Milling tool wear sample.
Tool blade image: 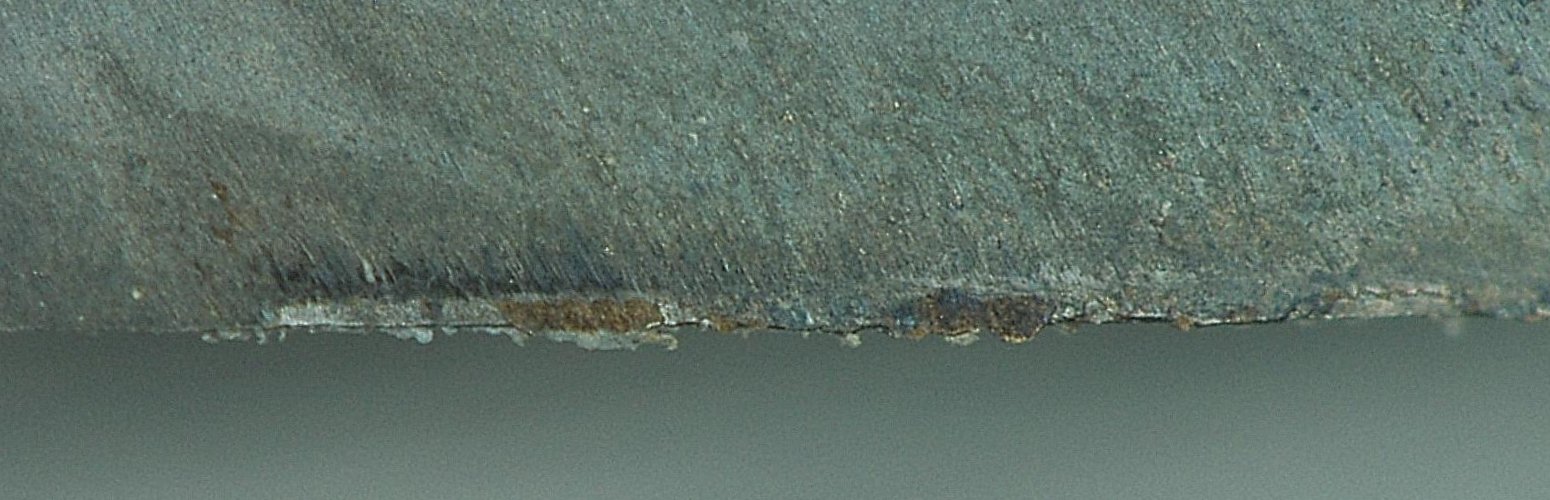
Chip image: 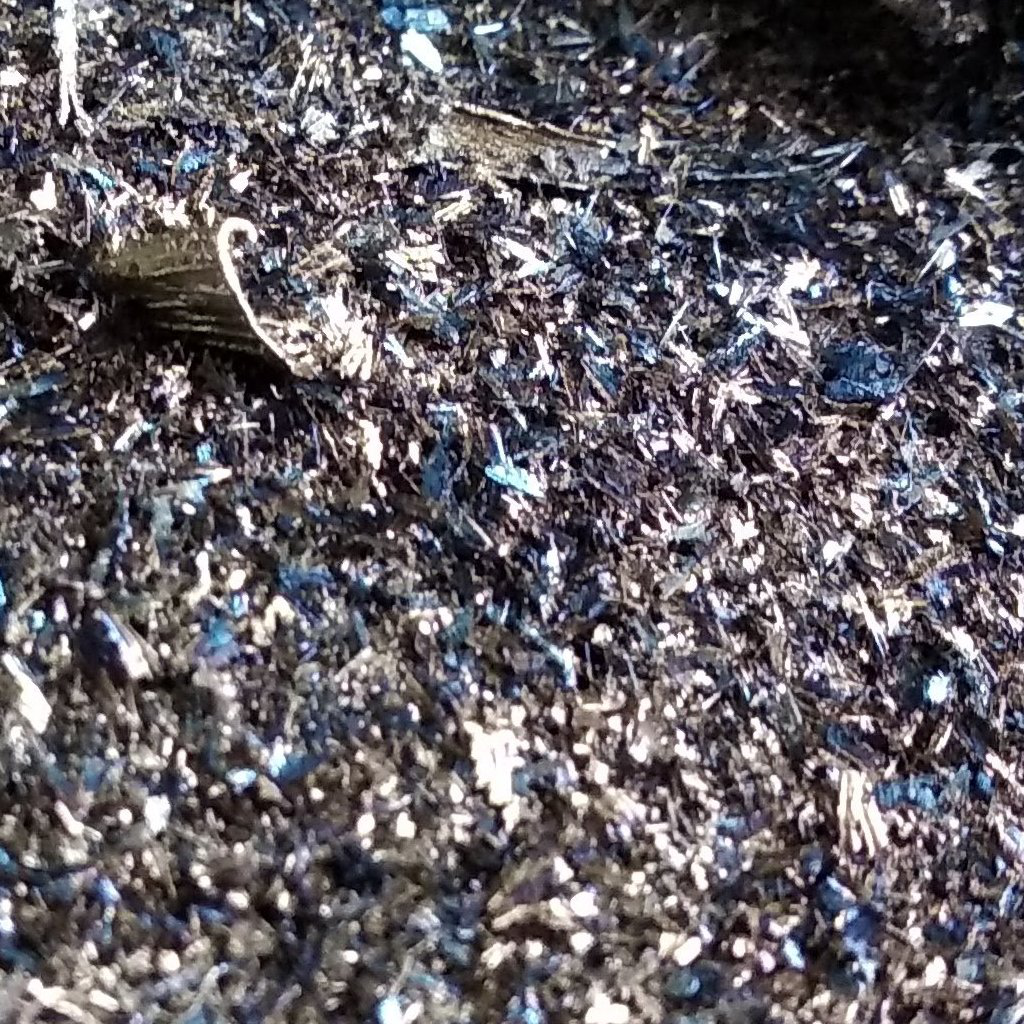
Workpiece image: 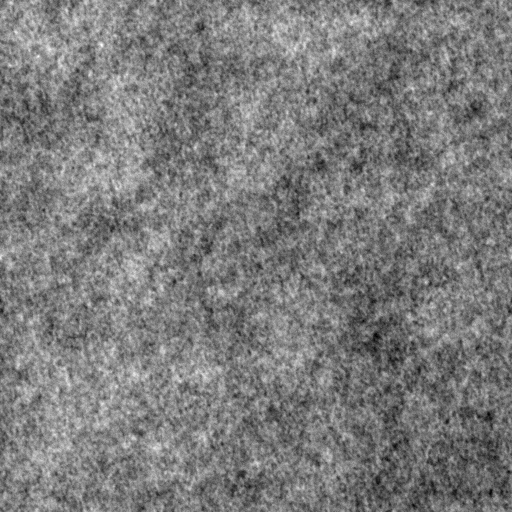
Tool wear state: dulled
Gaps: 5.95
Flank wear: 119.92
Overhang: 39.74
Force-signal Mel-spectrograms (X, Y, Z axes): 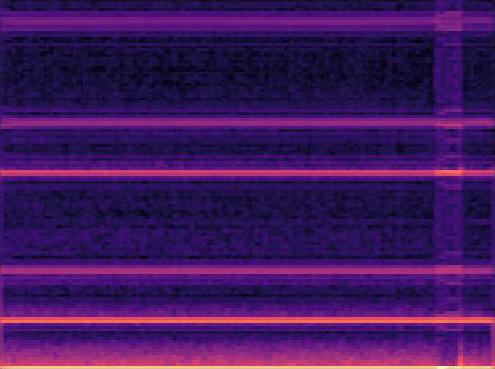 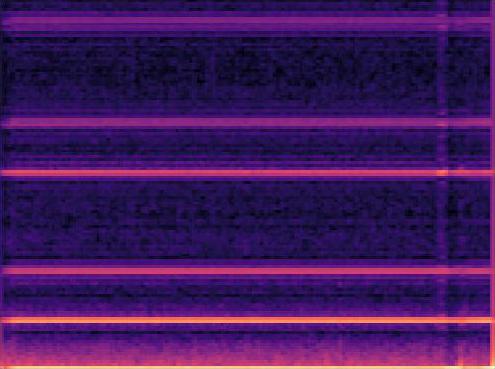 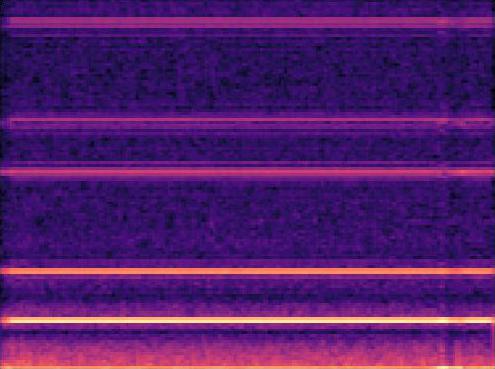
Force-signal scalograms (X, Y, Z axes): 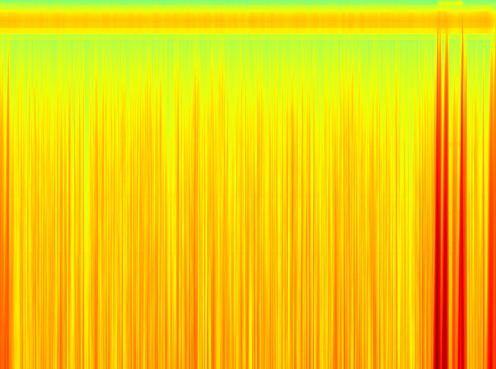 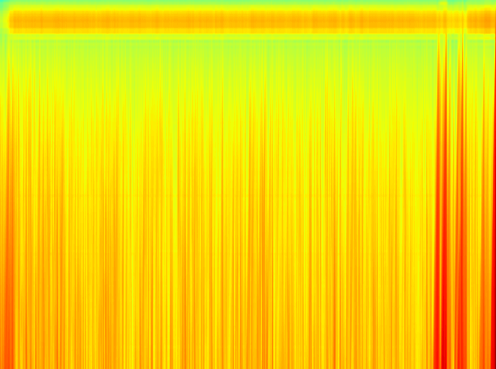 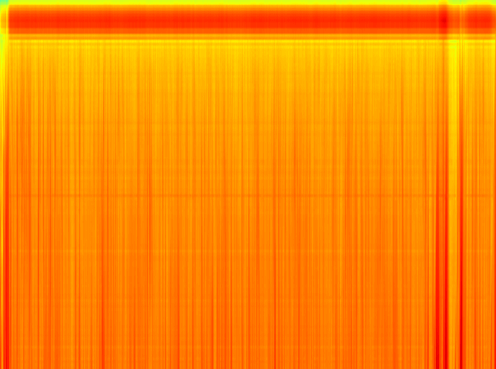
Force phase: accelerated_severe_wear